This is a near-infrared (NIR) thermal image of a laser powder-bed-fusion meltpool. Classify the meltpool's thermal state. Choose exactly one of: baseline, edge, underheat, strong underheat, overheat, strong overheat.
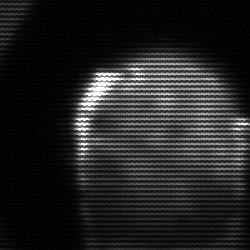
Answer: edge